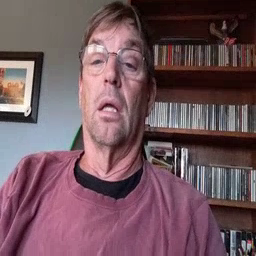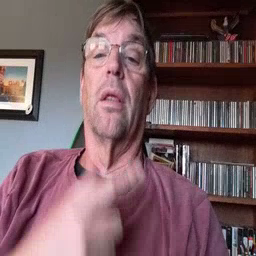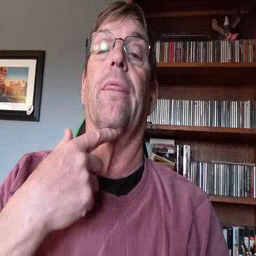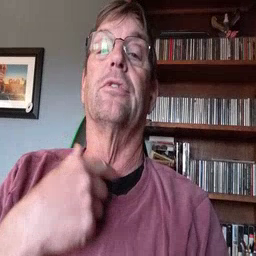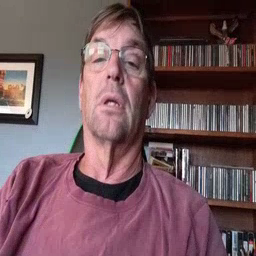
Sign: thirsty